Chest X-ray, AP view. Patient: 56 years old, sex F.
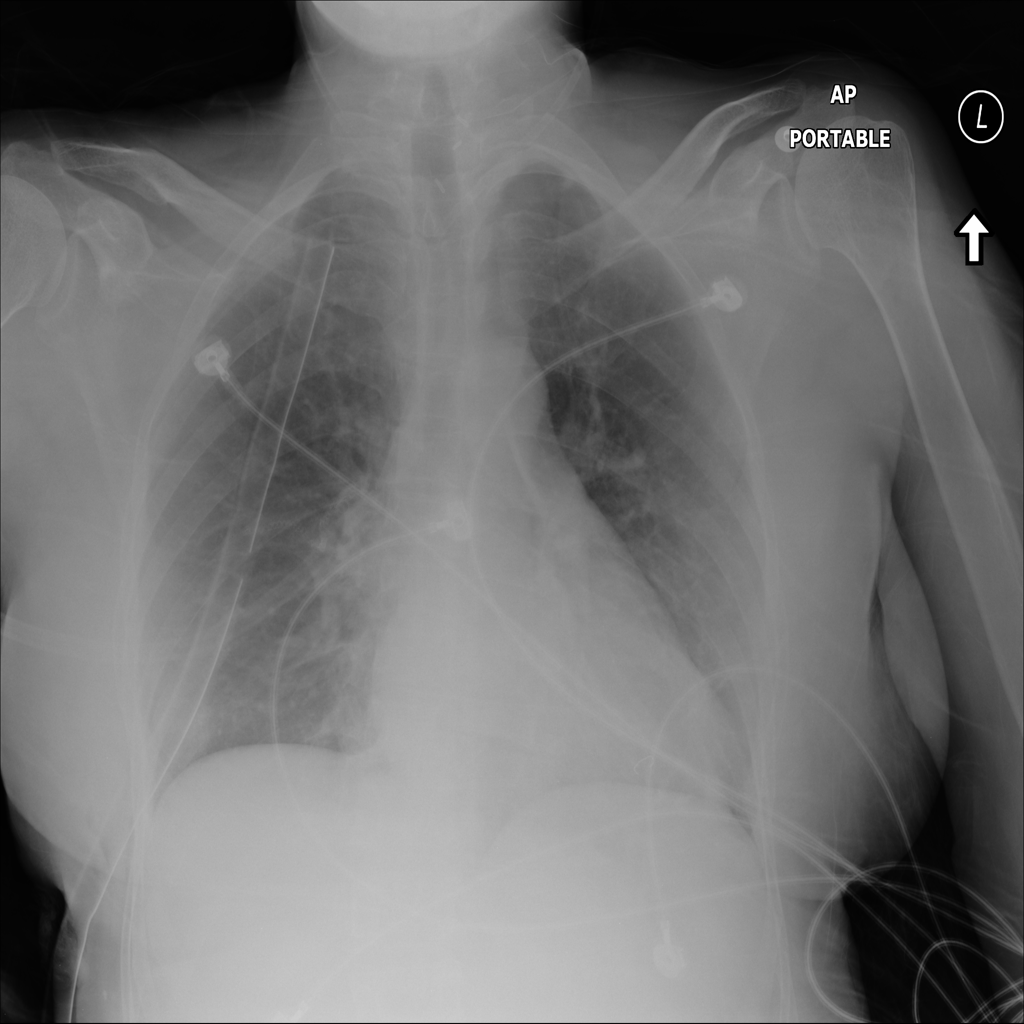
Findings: Infiltration